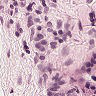
Metastatic tissue present: no